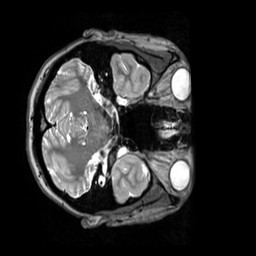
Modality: T2w
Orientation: axial
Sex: female
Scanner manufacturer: siemens
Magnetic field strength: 3 T
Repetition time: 3.2 s
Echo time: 0.409 s